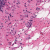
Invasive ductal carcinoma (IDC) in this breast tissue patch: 0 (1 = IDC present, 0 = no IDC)